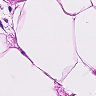
Metastatic tissue present: no